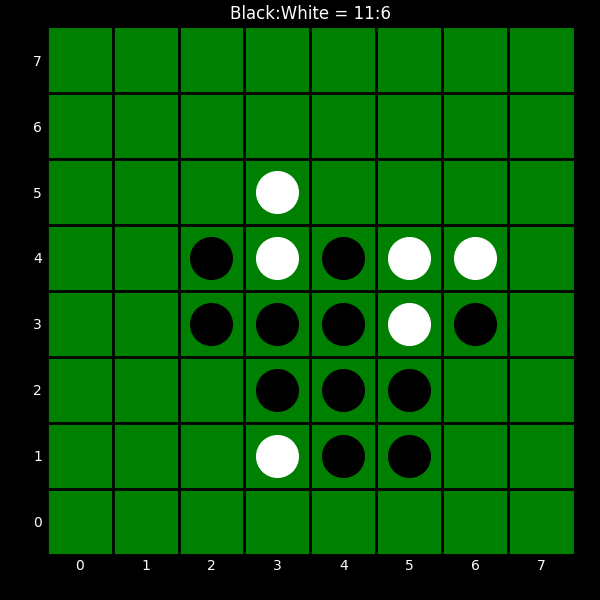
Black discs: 11
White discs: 6